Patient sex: M
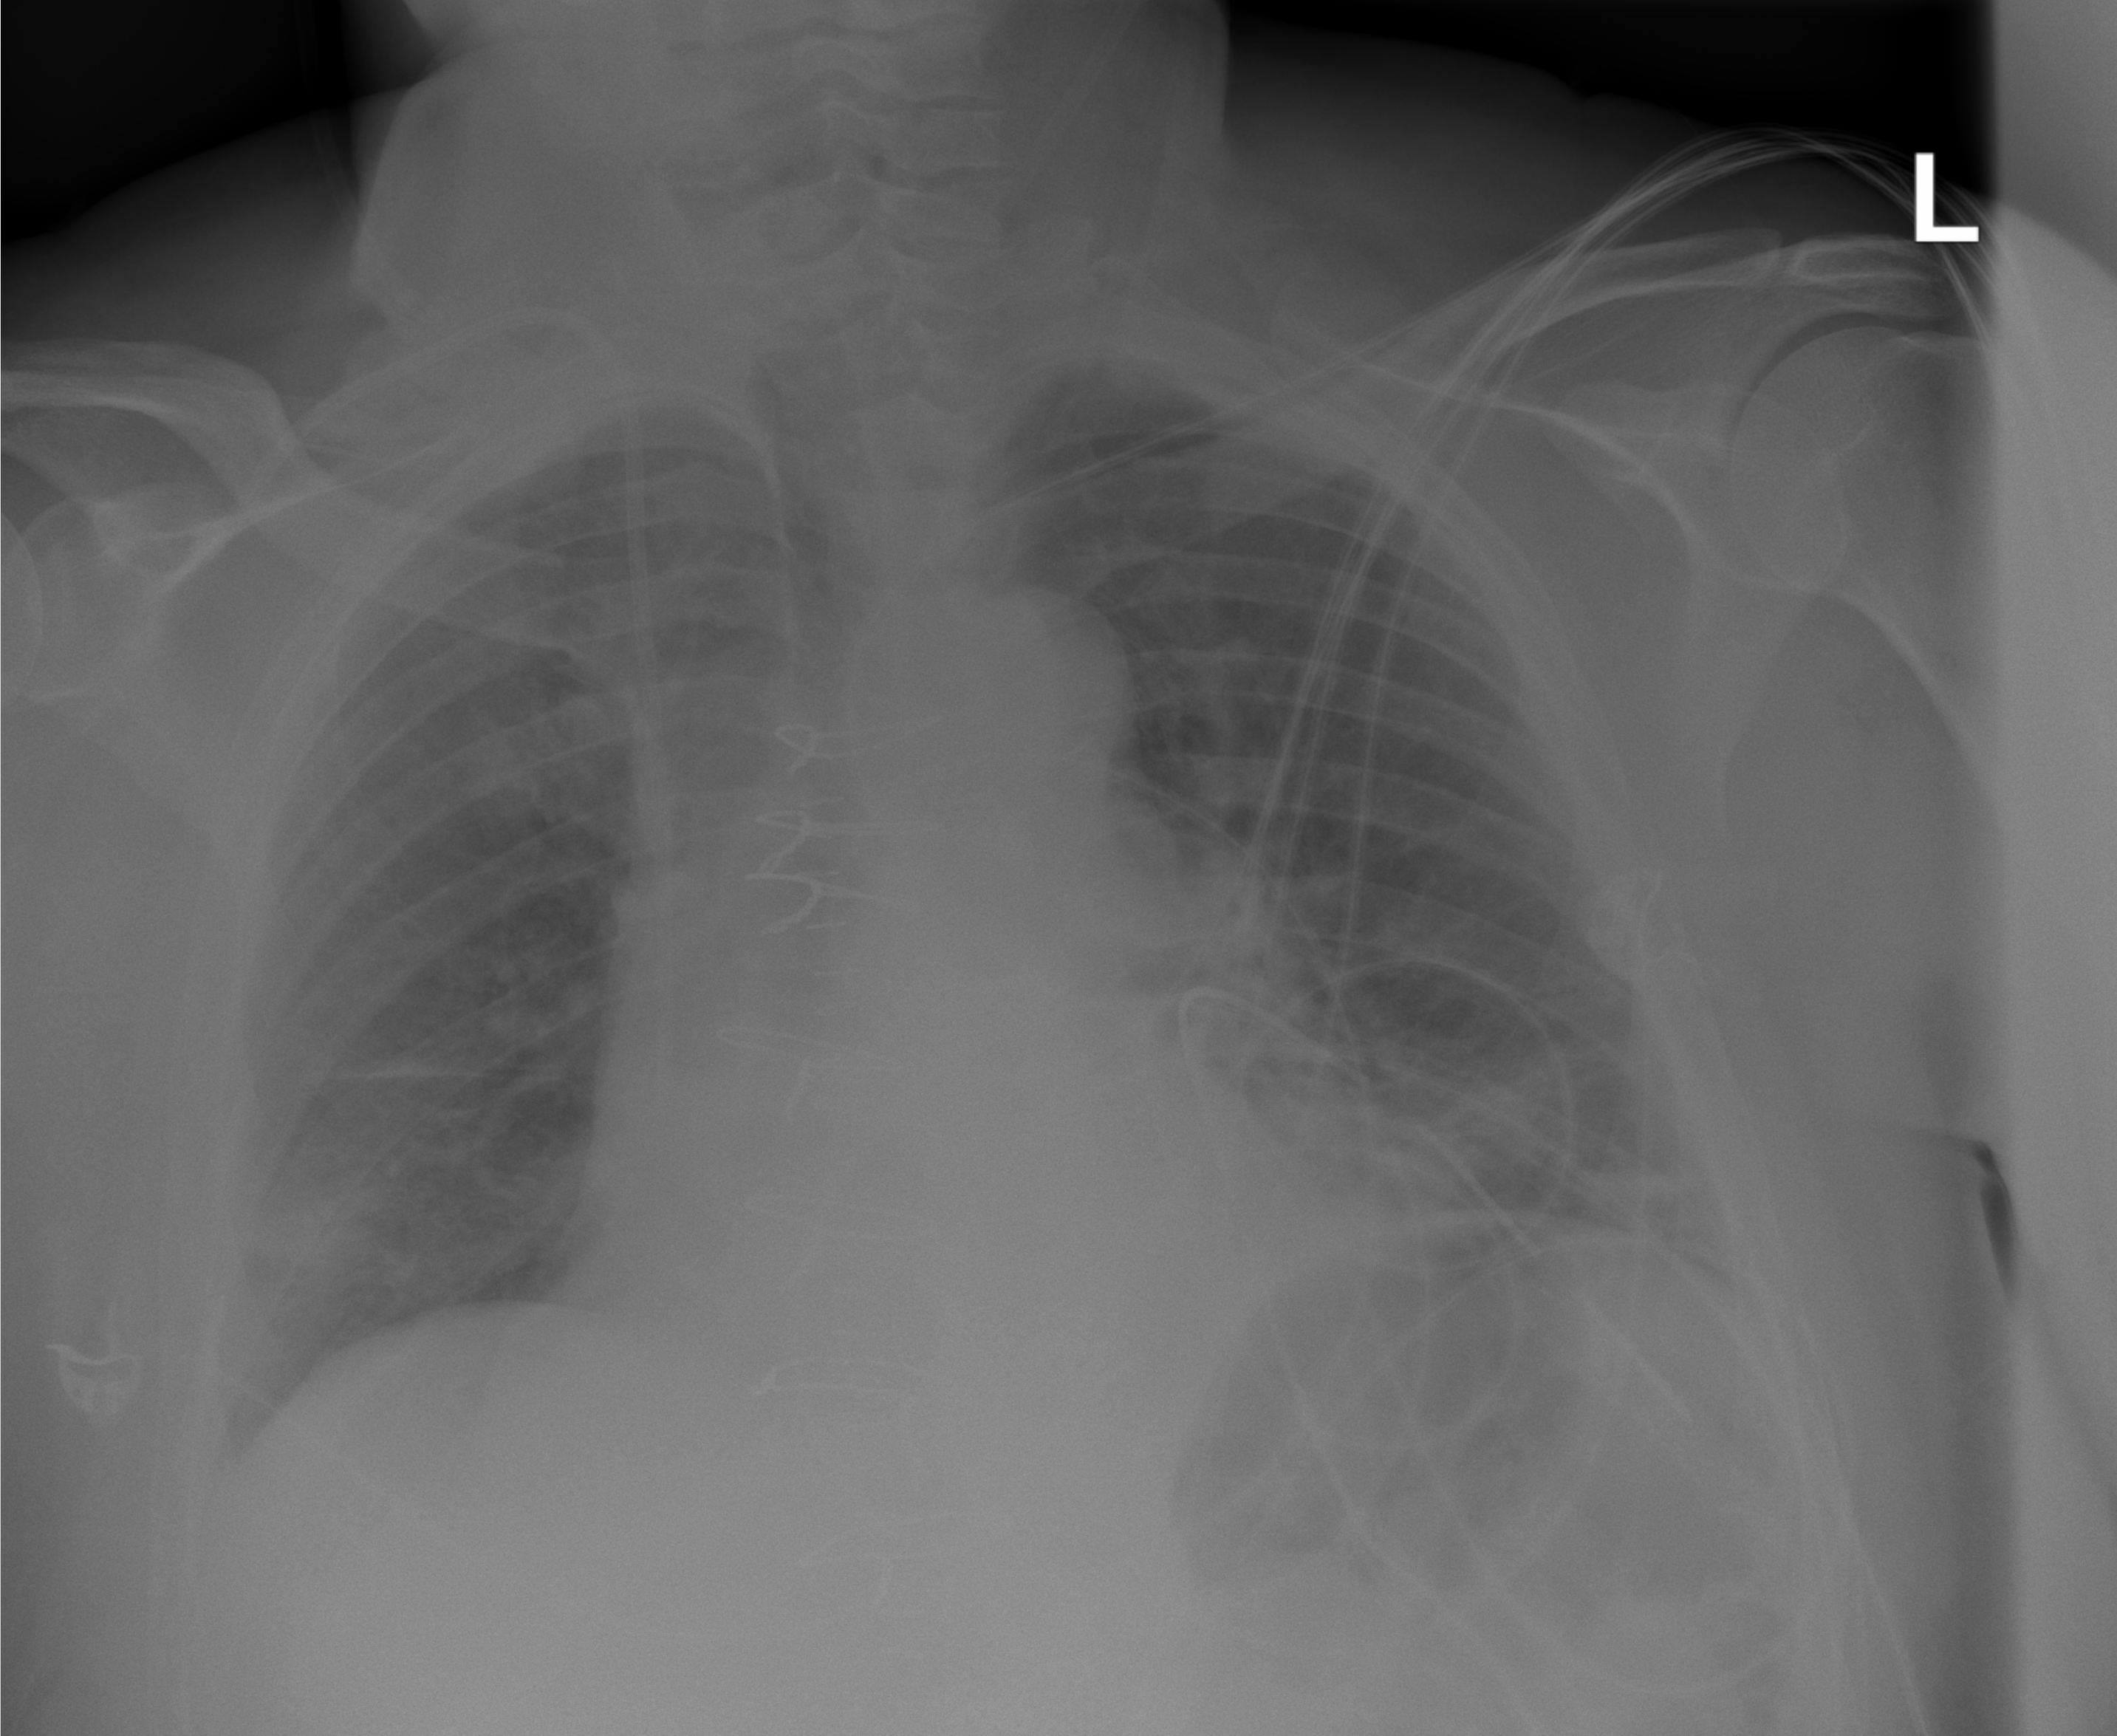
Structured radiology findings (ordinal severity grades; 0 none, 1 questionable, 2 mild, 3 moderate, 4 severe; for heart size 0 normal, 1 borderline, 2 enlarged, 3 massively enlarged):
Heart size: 0
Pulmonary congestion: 2
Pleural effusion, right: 2
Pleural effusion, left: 2
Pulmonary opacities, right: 0
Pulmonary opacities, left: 0
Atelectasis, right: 0
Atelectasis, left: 2